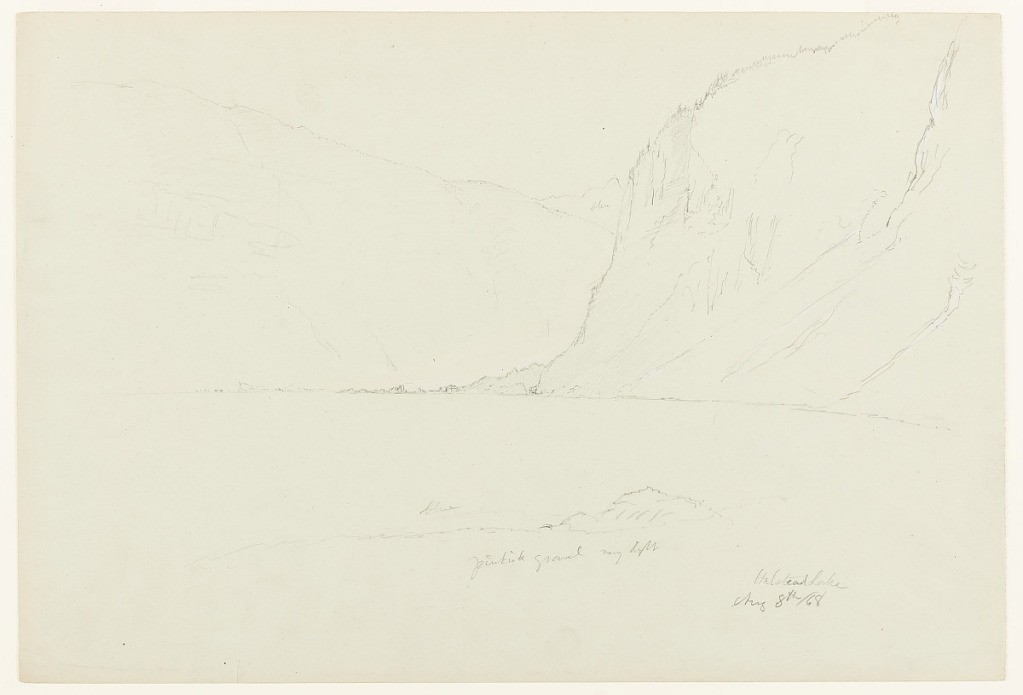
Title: Lake Hallstatt, Austria
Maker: Frederic Edwin Church, American, 1826–1900
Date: August 8, 1868
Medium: Graphite on light green wove paper
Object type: Drawing
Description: Landscape sketch showing a view of Lake Hallstatt in Austria, looking south from its northern shore. The nearby, gravelly shore is visible in the foreground at lower center, while the lake's surface extends into the middle distance, where a spit of land with two buildings interjects into the lake at center. At right, sheer, nearly vertical mountainsides with wooded ridges plunge into the lake, while in the background, another rugged mountain range hems-in the lake at left. In the extreme distance at center, the sharp summits of the mountain known as Krippenstein peeks over nearby ridges.